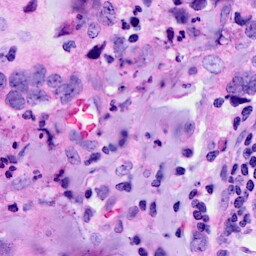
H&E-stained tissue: Breast